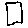
Label: square